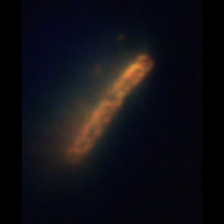
Taxon: Pennate
Group: Diatoms